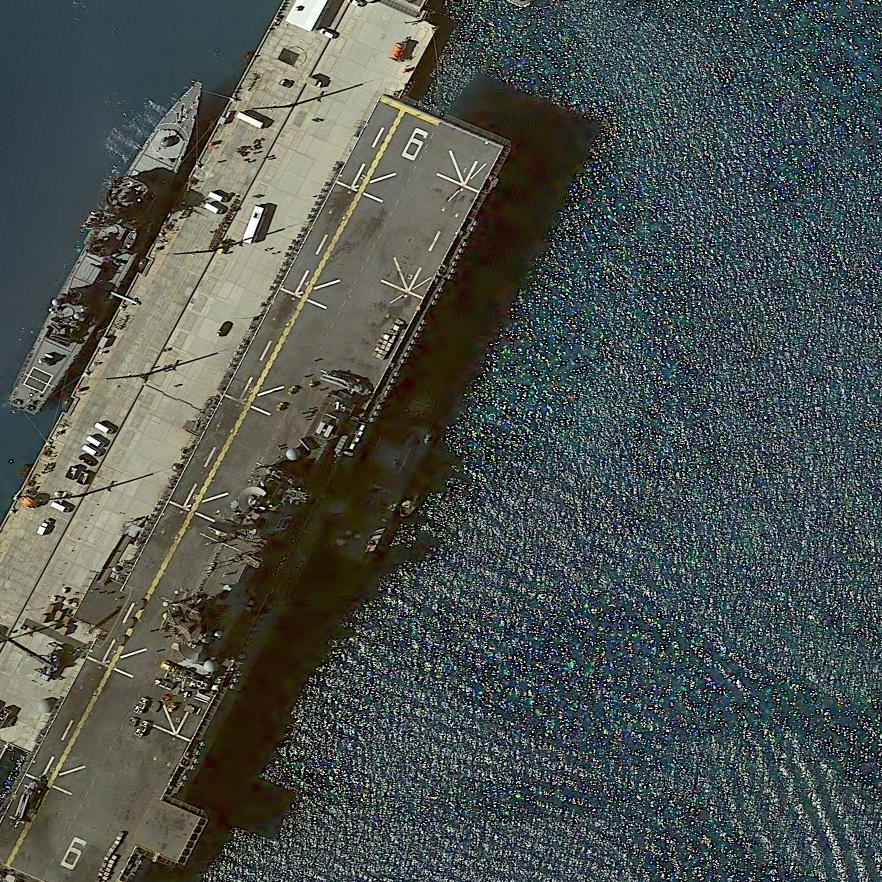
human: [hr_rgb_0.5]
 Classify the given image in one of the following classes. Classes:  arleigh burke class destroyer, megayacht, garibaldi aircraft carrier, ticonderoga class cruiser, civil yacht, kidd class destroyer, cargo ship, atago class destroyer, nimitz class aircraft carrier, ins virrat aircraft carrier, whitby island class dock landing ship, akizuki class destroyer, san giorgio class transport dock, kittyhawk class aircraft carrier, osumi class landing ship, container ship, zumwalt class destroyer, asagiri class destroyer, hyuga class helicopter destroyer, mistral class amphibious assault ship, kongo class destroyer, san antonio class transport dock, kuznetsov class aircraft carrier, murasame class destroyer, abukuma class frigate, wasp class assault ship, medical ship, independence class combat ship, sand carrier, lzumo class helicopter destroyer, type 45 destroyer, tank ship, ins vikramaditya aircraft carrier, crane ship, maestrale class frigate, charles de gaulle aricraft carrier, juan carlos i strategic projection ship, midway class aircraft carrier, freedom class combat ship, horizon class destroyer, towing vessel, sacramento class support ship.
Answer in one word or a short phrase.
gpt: Wasp class assault ship